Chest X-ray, AP view. Patient: 57 years old, sex F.
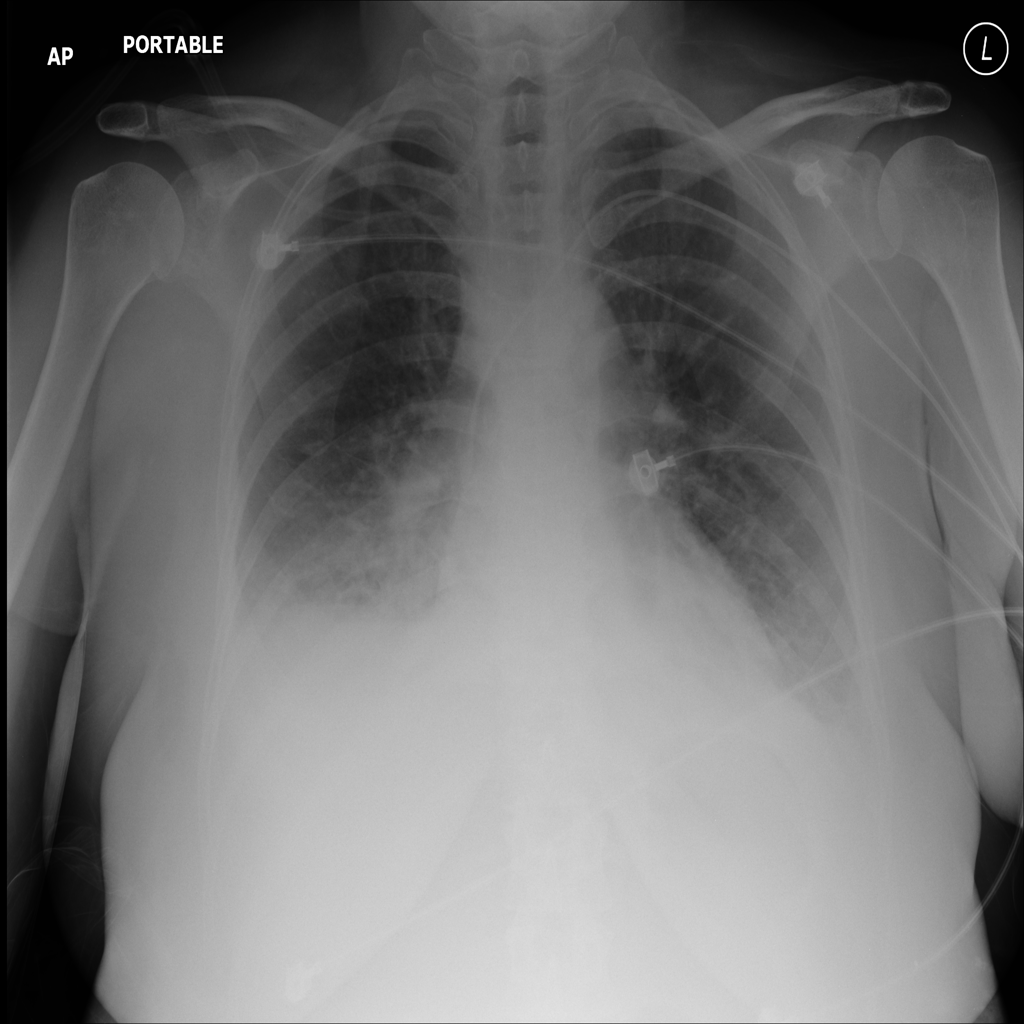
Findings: Effusion